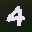
Label: 4